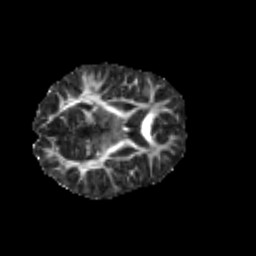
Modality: FA
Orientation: axial
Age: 6
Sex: female
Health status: healthy